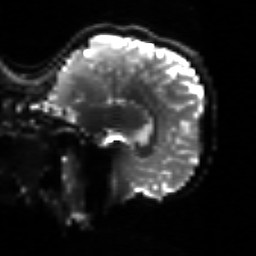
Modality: sbref
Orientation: sagittal
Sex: female
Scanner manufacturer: siemens
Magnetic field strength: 3 T
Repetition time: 5 s
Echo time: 0.071 s